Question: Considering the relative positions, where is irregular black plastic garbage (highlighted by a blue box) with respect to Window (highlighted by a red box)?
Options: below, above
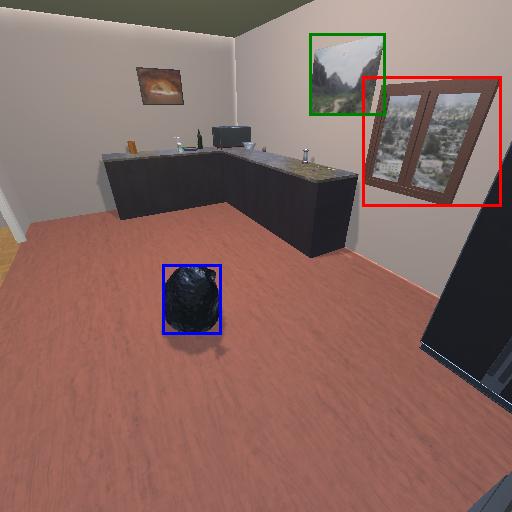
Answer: below